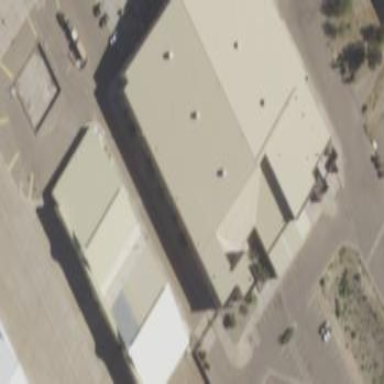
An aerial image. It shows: Hangar located at airport.